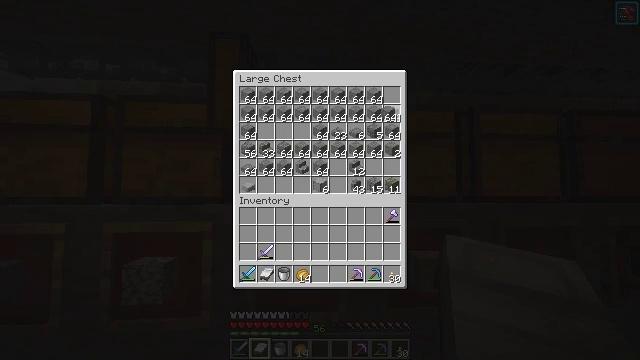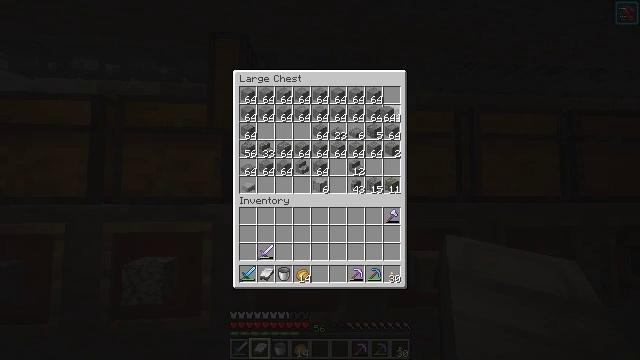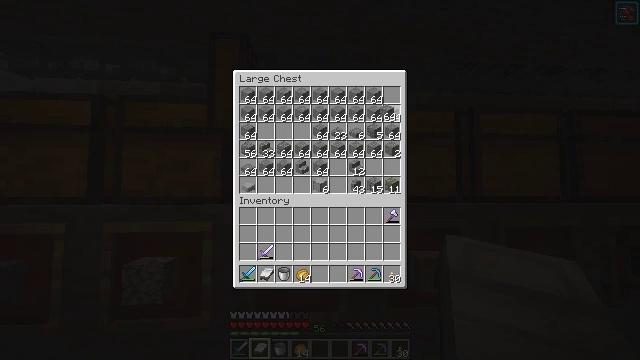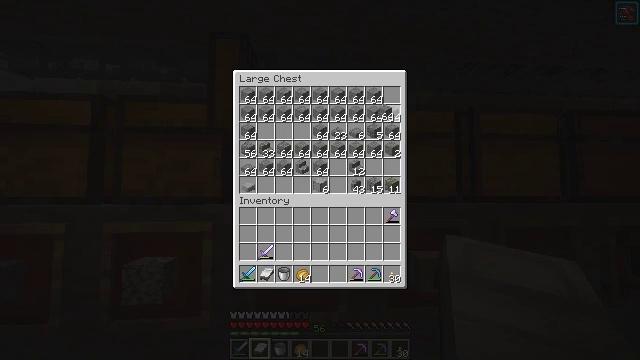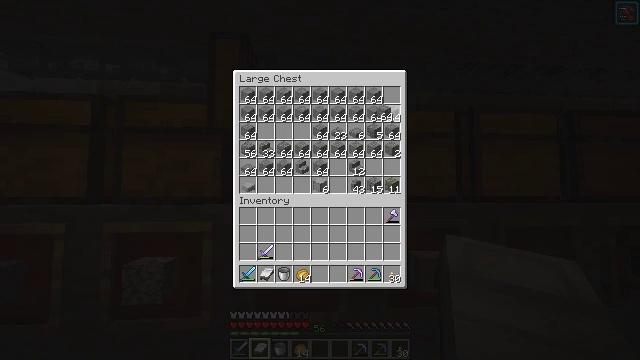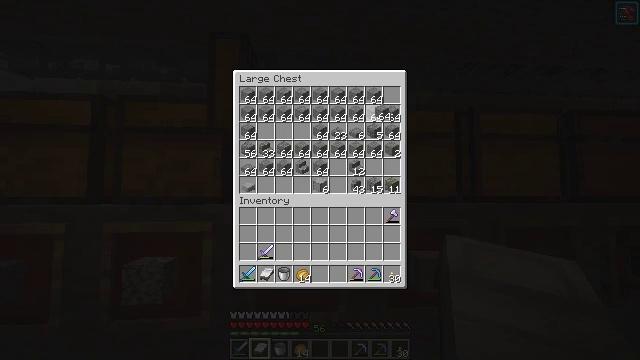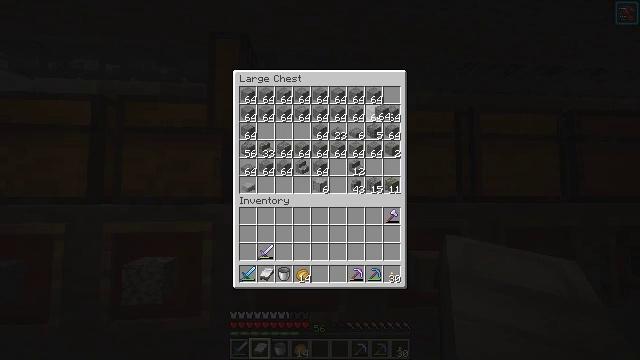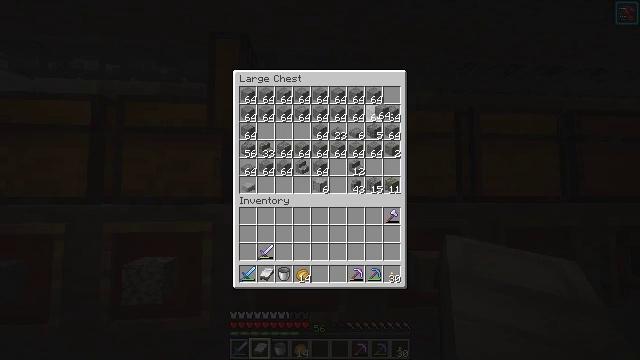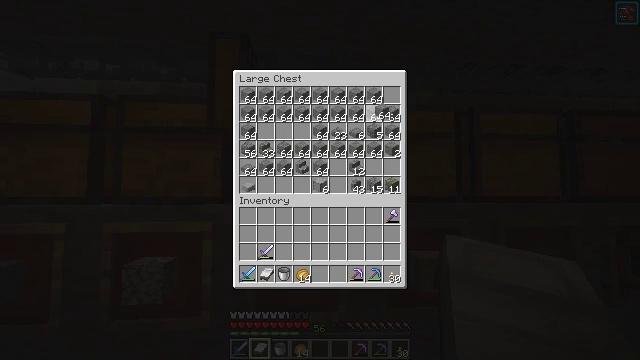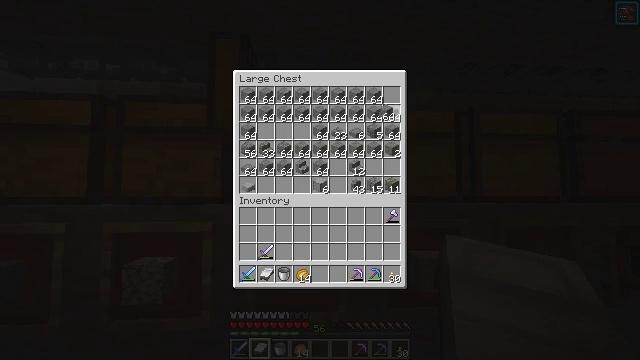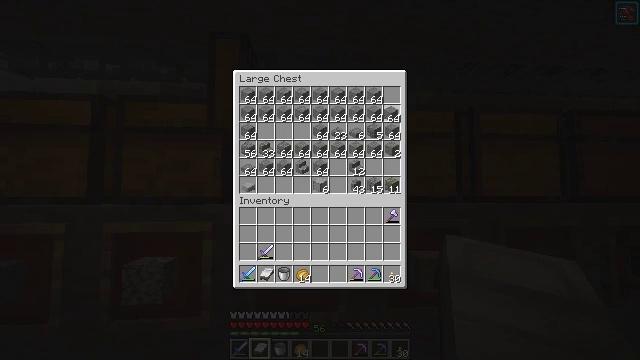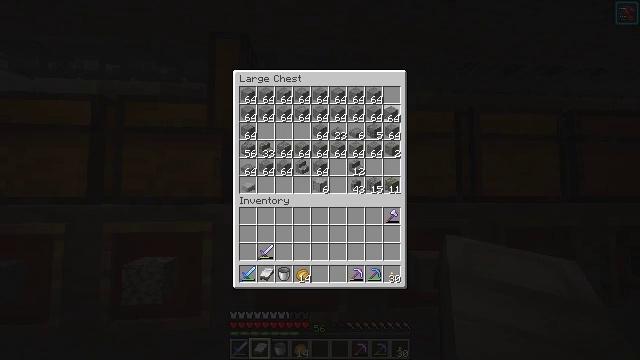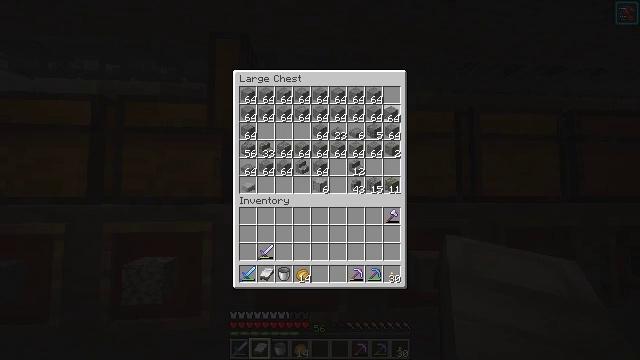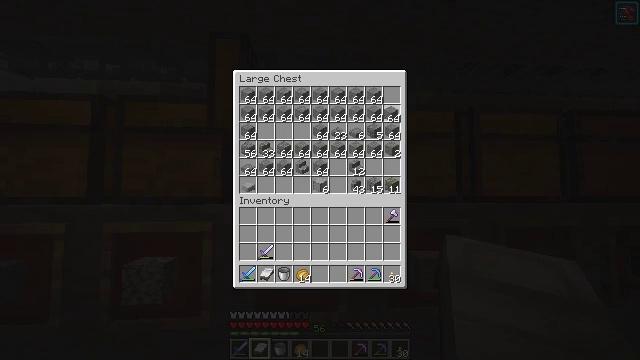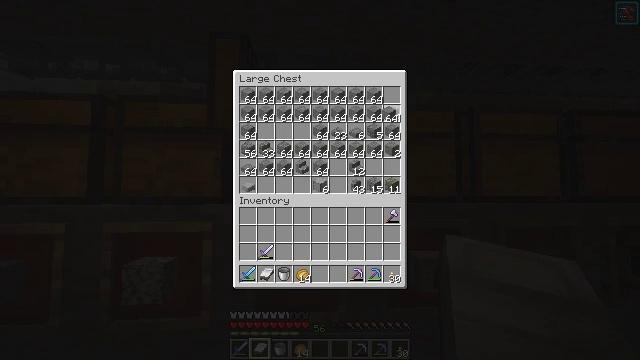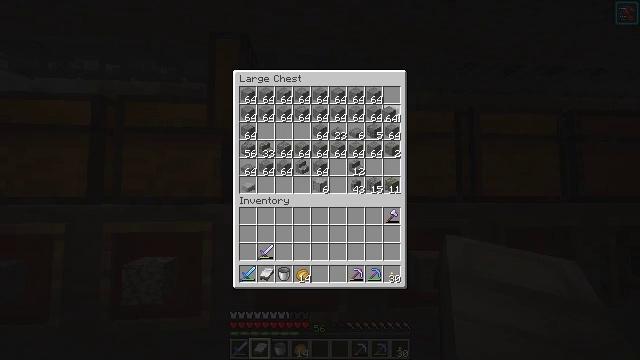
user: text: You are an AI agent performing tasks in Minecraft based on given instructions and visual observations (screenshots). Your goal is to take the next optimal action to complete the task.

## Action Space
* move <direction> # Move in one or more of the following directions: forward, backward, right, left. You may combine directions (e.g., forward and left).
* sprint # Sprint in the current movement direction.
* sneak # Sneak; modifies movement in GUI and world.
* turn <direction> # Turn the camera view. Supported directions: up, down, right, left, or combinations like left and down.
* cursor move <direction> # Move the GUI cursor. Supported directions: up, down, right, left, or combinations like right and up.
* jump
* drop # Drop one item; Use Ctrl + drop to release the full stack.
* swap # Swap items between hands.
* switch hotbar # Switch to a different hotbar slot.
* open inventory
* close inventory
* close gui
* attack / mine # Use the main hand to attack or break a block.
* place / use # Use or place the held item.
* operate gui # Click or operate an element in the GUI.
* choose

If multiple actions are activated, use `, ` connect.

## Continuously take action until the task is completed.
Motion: motion action
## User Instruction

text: Drop a stone.
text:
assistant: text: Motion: no_op
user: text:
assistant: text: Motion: no_op
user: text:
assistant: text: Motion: no_op
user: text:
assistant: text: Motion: no_op
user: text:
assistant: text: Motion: no_op
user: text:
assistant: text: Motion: no_op
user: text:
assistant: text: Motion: no_op
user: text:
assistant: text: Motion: no_op
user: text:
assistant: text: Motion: no_op
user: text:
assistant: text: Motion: no_op
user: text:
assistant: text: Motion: sprint
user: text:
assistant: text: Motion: sprint
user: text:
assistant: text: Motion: sprint
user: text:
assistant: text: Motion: sneak
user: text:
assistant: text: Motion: sneak
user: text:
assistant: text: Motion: sneak
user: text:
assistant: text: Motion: sprint
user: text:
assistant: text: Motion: sneak
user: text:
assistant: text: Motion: sneak
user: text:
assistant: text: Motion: sprint, choose
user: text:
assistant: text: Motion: sneak, choose
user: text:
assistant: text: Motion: sprint, choose
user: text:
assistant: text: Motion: sprint, choose
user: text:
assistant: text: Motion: sneak
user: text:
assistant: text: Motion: sprint
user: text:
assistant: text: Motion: sprint
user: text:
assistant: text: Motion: sprint
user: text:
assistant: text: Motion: sneak
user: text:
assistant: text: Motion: sprint
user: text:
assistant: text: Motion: sneak